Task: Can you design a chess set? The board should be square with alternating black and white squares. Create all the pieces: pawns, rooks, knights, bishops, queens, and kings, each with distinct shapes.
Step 1177:
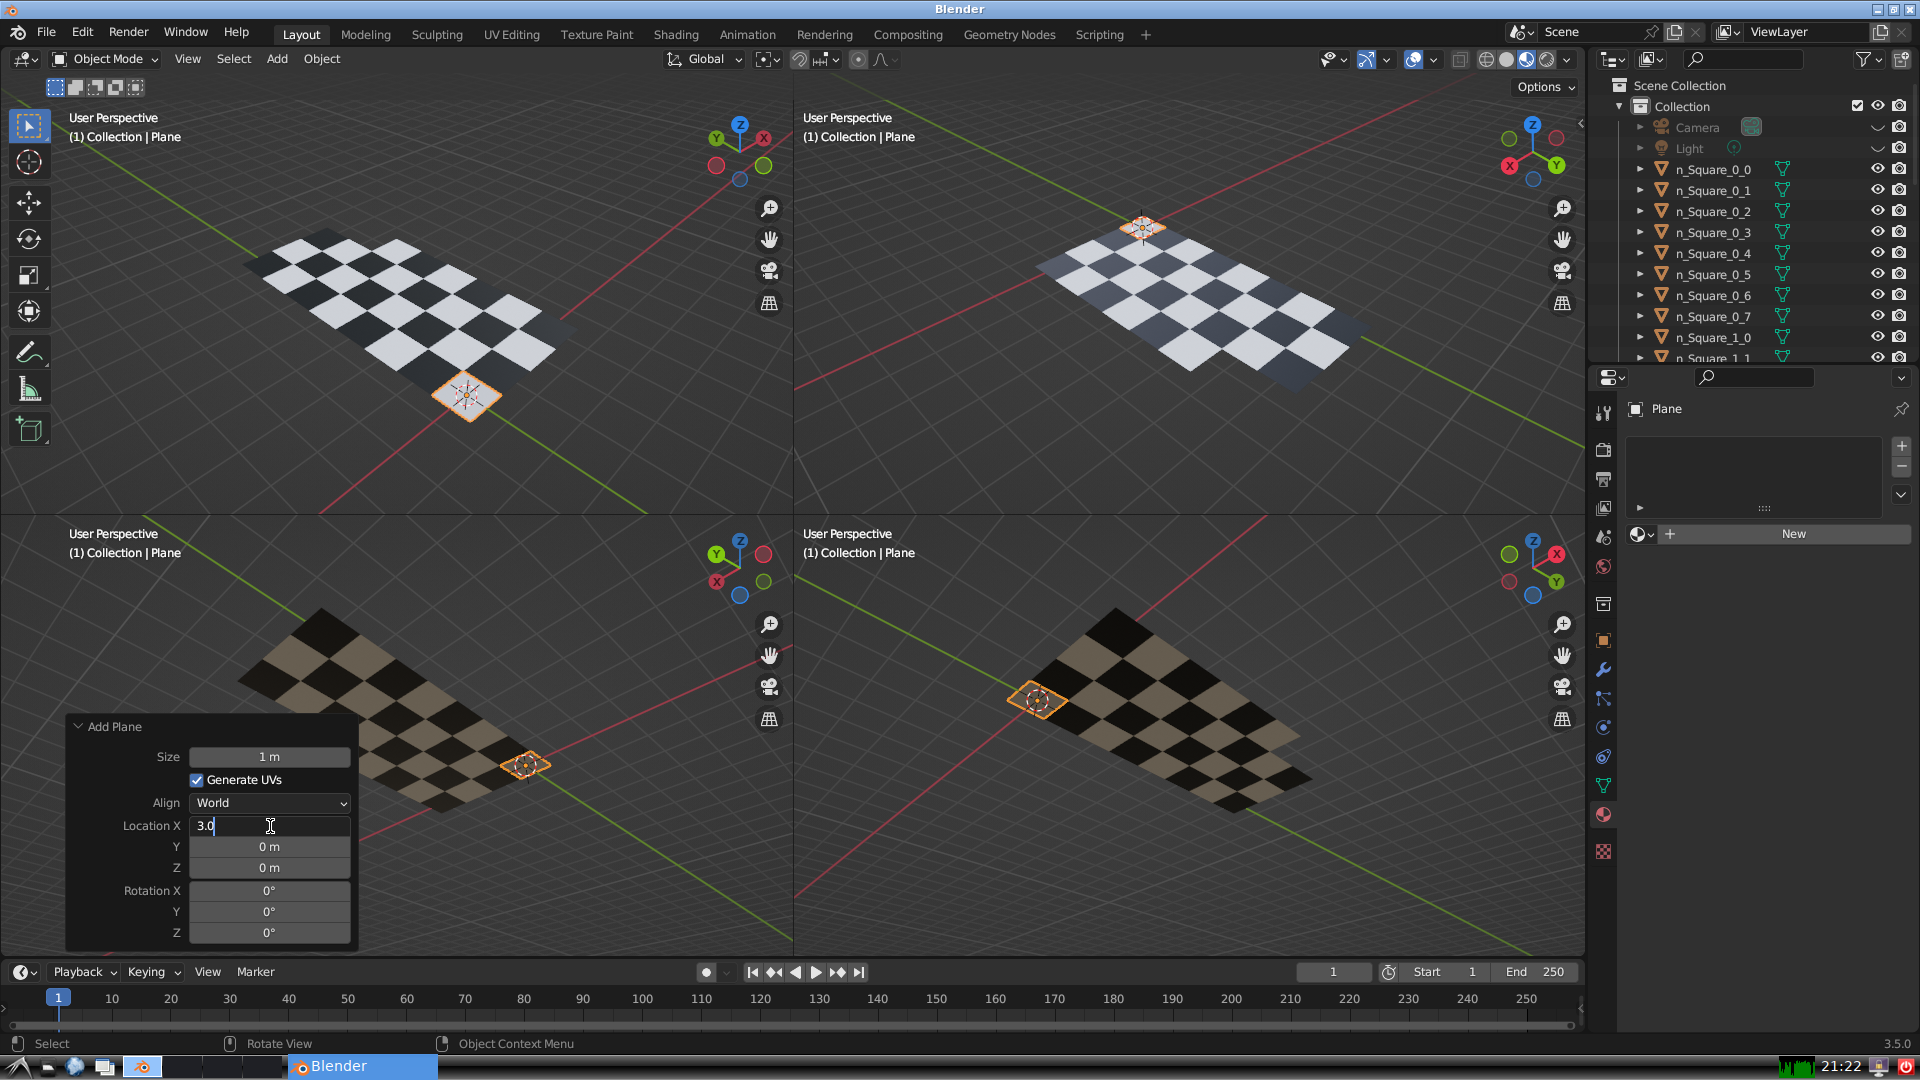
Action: {"key_press": ['Return']}